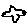
Label: bird